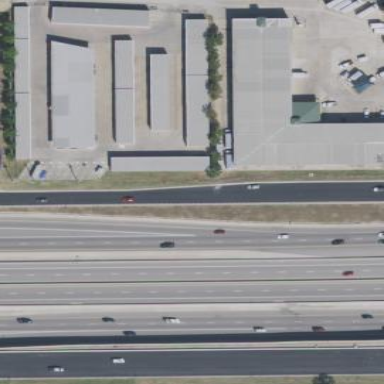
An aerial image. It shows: Building housing storage rental shop.